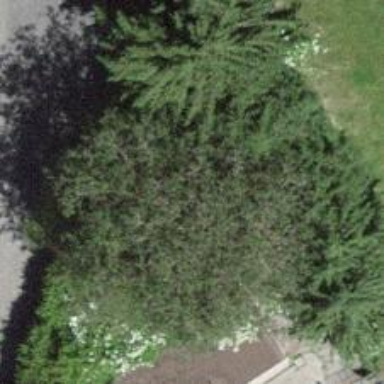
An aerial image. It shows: Beautiful tree in nature.